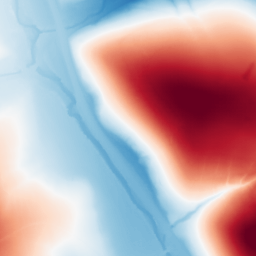
Category: trend_removal
Decomposition family: polynomial_high
Decomposition parameters: degree: 4
Upsampling method: sinc_hamming
Upsampling parameters: scale: 2
kernel_size: 16
Upsampling scale: 2